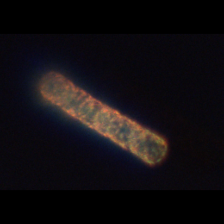
Taxon: Guinardia
Group: Diatoms